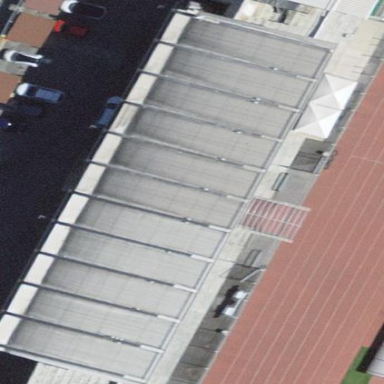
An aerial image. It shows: Sports center building.